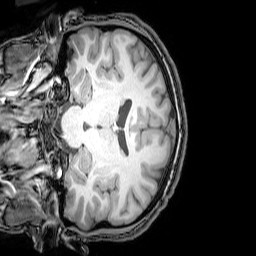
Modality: T1w
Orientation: coronal
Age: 24
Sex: male
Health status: healthy
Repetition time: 0.081 s
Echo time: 0.037 s